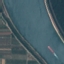
Land use / land cover: River